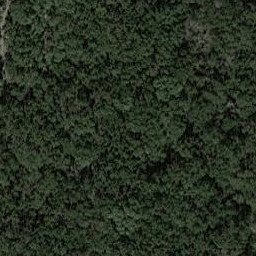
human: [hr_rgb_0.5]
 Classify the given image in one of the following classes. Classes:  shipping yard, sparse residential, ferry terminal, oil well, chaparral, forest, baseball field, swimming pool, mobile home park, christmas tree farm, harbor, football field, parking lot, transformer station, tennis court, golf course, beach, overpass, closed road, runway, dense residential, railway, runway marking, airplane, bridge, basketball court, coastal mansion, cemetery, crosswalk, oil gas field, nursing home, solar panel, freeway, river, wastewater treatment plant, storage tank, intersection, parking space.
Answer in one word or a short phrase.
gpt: forest